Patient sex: M
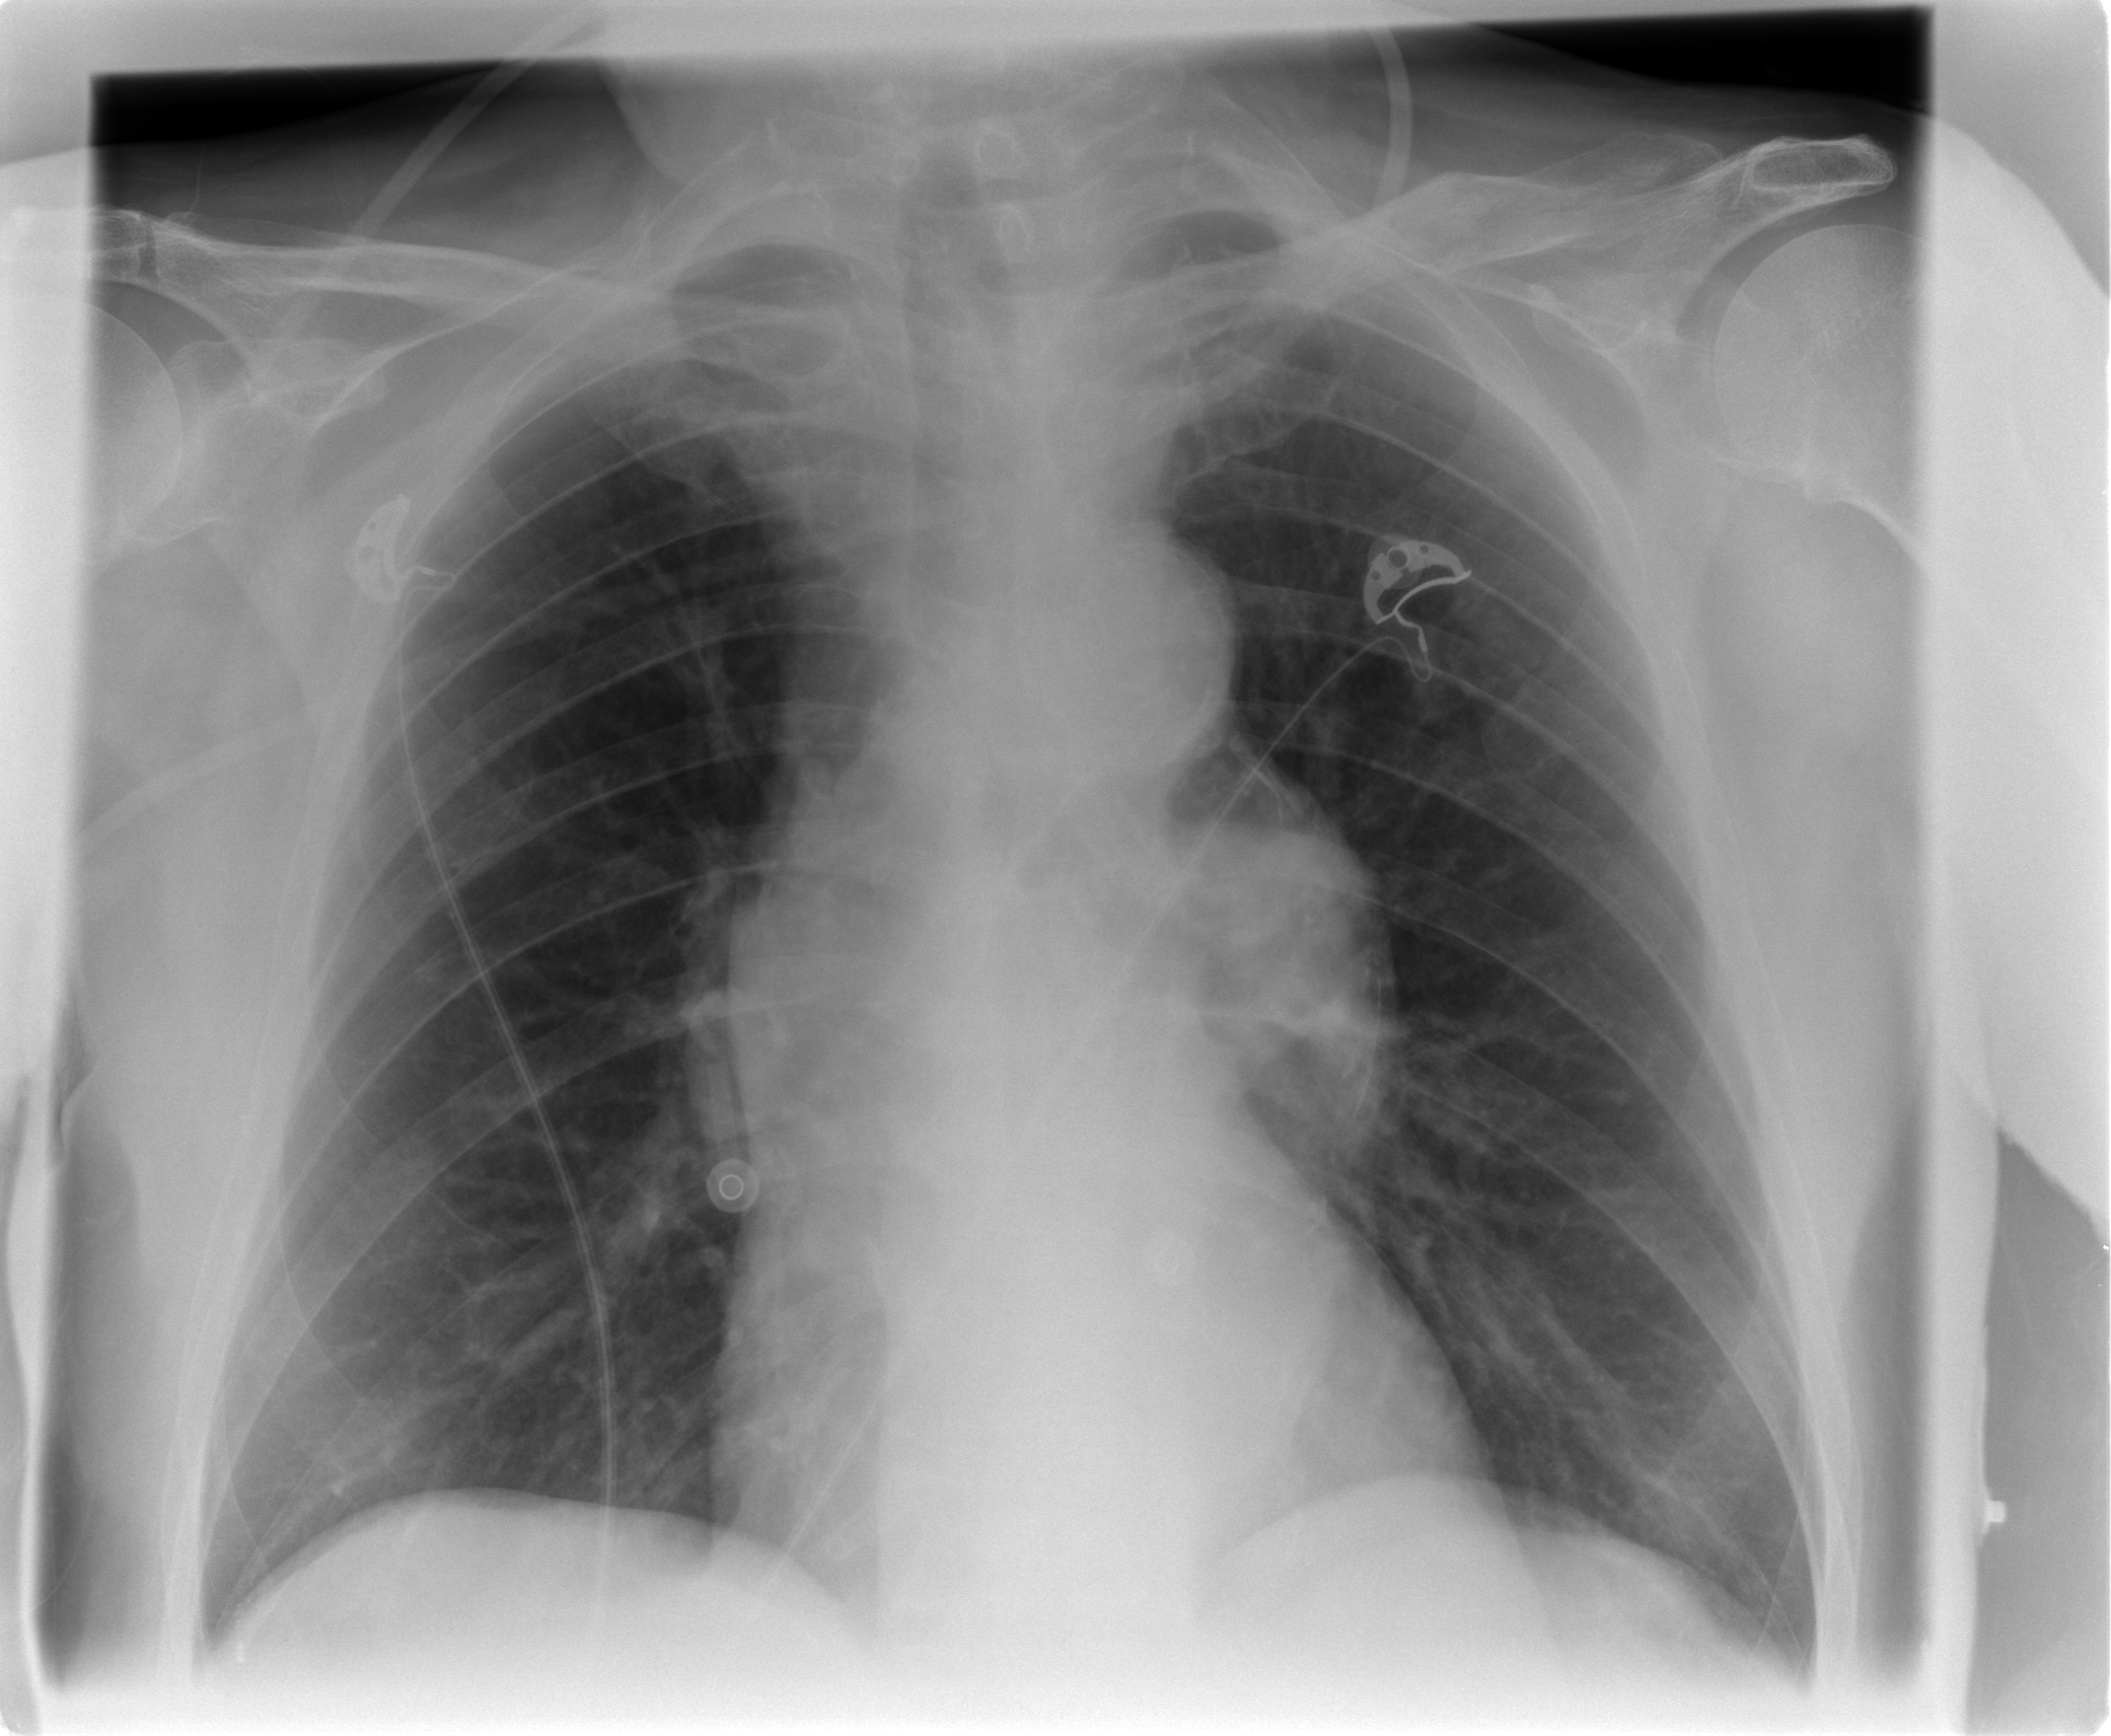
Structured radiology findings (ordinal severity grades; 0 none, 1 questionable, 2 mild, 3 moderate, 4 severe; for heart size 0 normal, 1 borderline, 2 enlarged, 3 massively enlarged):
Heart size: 0
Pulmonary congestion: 0
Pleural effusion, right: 0
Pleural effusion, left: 0
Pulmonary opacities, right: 0
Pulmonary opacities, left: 0
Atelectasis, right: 1
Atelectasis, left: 1